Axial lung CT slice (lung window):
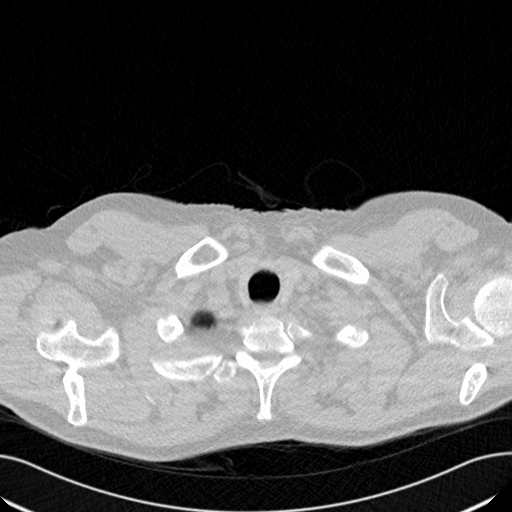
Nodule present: no